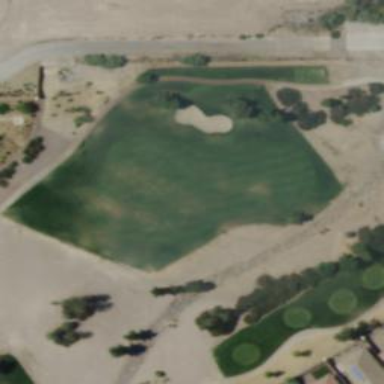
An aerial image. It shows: Golf hole.